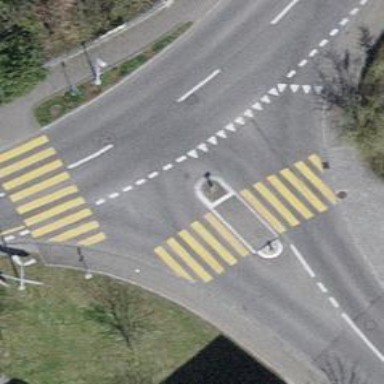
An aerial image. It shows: Kerb barrier.